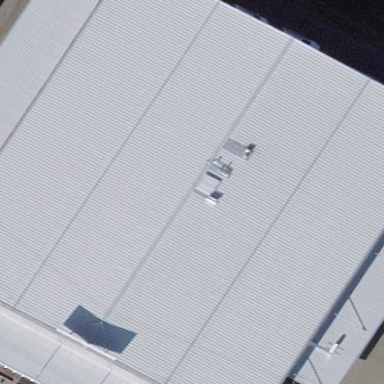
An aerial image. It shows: Industrial building.